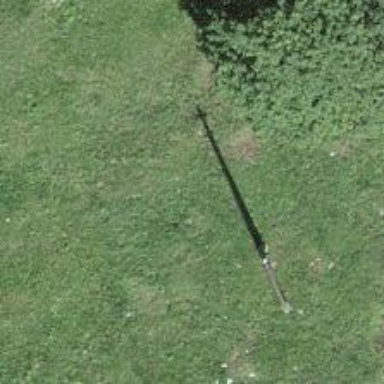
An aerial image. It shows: Power pole.